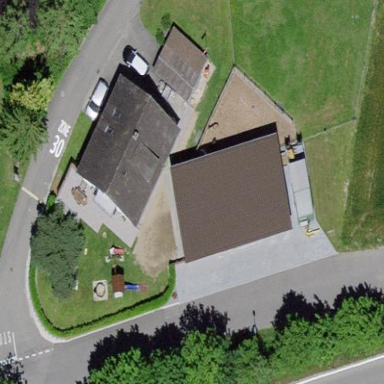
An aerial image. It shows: Industrial building with flat roof.